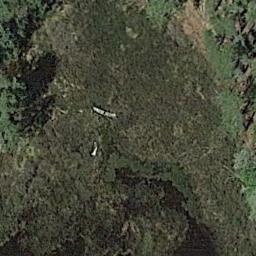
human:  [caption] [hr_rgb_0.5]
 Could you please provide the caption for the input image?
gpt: There are a few brown bare lands in the river in a wetland with sparse green plants on the bare lands .

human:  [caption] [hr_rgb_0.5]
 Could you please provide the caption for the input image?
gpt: There are many different shapes and sizes of water around the wetlands .

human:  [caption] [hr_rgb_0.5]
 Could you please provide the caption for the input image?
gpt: This wetland is totally covered with vegetation .

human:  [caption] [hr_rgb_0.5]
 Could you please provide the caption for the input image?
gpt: The wetland consists of bare land, Green plants and water .

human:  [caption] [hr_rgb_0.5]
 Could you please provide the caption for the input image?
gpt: There are green meadows and trees on the wetland .